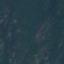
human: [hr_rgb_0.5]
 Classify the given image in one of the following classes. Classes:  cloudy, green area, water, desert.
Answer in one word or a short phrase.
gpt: green area